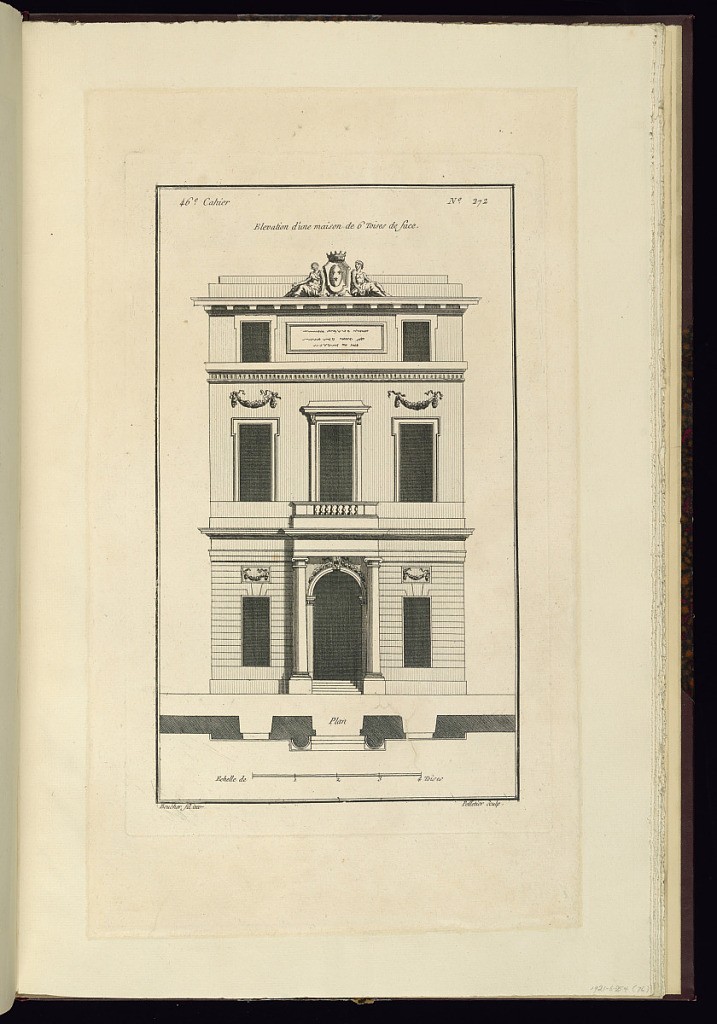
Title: Elevation d'une maison de 6 Toises de face
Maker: Juste-François Boucher, French, 1736 – 1782
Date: ca. 1775
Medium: Engraving on off white laid paper
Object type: Print
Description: Elevation of a house of three floors with ionic columns, garland, and a sculptural group at the center roof with two seated, draped female figures on either side of a crowned coat of arms with fleurs-de-lys. The house is described at 6 toises; 1 toise is the equivalent of about 3.799 square meters. The plate is signed.